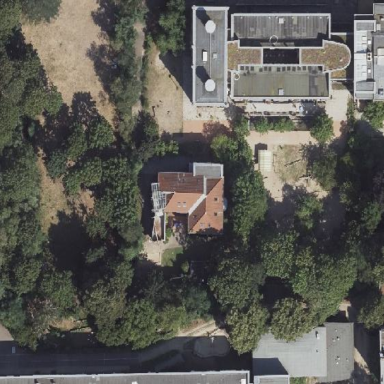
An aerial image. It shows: Kindergarten.